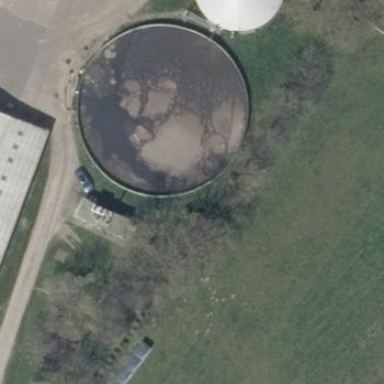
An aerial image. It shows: Storage tank with man-made structure.